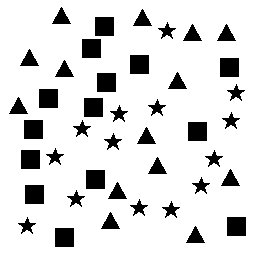
Squares: 14
Triangles: 14
Stars: 14
Total shapes: 42